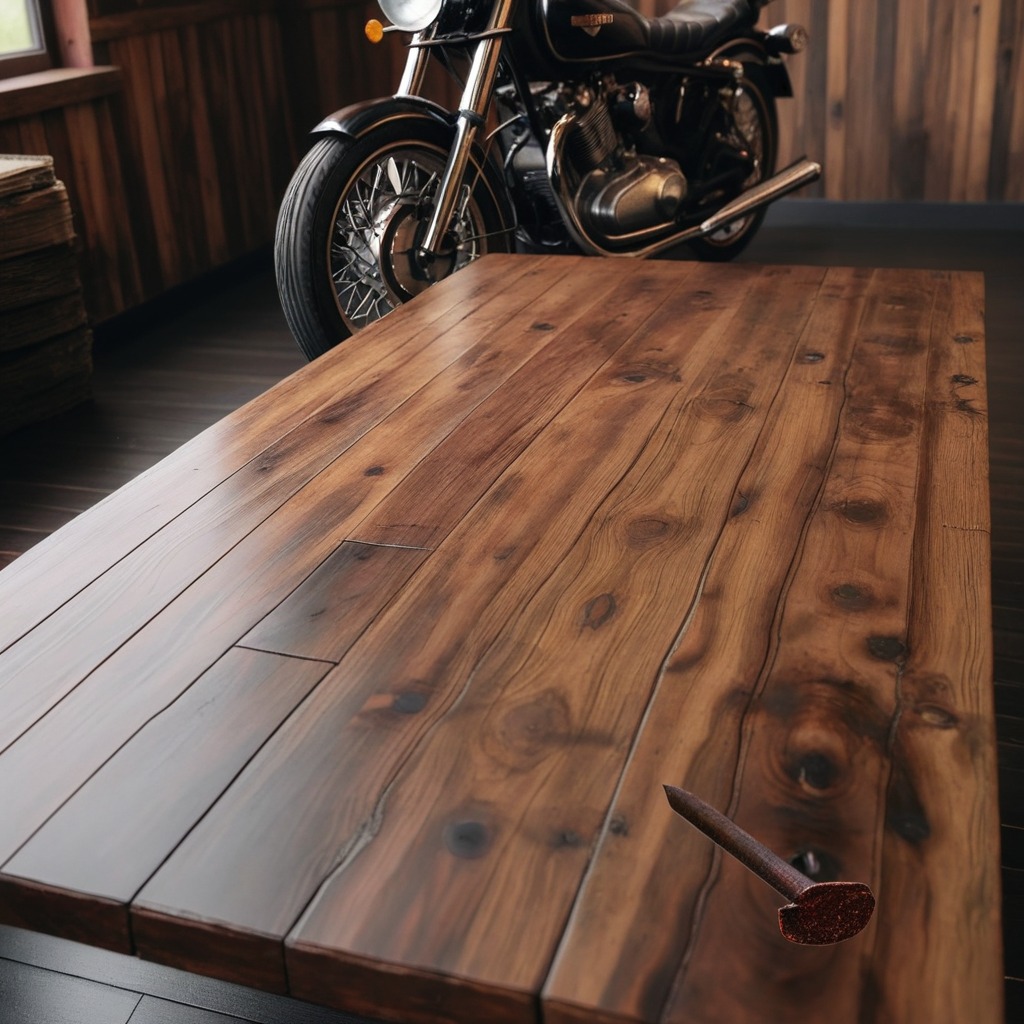
An iron nail is lying on the wooden table.